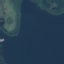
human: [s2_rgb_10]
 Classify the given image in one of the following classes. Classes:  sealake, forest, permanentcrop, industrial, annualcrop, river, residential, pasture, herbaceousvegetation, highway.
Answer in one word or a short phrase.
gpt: SeaLake